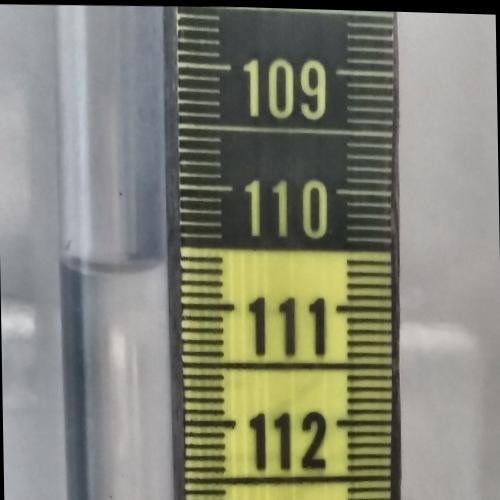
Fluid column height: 110.7 cm